Question: I have no idea why my forms behave in such way.
This is my JSF page:
'''
<h:body>
<h:form>
<h:form>
<h:selectOneMenu value="#{productBean.product}" converter="#{productConverter}" validator="com.jsf.ProductAvailableValidator">
<f:selectItems value="#{productBean.pizza}" var="pizza" itemValue="#{pizza}" itemLabel="#{pizza.name}" />
<h:commandButton value="Dodaj" action="#{productBean.addToOrder(productBean.product.name)}" /></h:selectOneMenu>
</h:form>
<h:form>
<h:selectOneMenu value="#{productBean.product}" converter="#{productConverter}" validator="com.jsf.ProductAvailableValidator">
<f:selectItems value="#{productBean.drink}" var="drink" itemValue="#{drink}" itemLabel="#{drink.name}" />
<h:commandButton value="Dodaj" action="#{productBean.addToOrder(productBean.product.name)}" /></h:selectOneMenu>
</h:form>
<h:form>
<h:selectOneMenu value="#{productBean.product}" converter="#{productConverter}" validator="com.jsf.ProductAvailableValidator">
<f:selectItems value="#{productBean.other}" var="other" itemValue="#{other}" itemLabel="#{other.name}" />
<h:commandButton value="Dodaj" action="#{productBean.addToOrder(productBean.product.name)}" /></h:selectOneMenu>
</h:form>
<messages />
<h:outputText value="#{productBean.order}" />
<h:commandButton value="Wyczysc" action="#{ProductBean.clearOrder()}" /></h:form>
</h:body>
'''
And this is my ProductBean:
'''
@ManagedBean
@SessionScoped
public class ProductBean extends Connector
{
private List<Product> products;
private List<Product> pizza;
private List<Product> drink;
private List<Product> other;
boolean first = true;
private StringBuilder order = new StringBuilder();
public String getOrder() {
return order.toString();
}
private Product product;
public Product getProduct() {
return product;
}
public void setProduct(Product product) {
this.product = product;
}
public void addToOrder(String prod)
{
System.out.println("dodaje");
if(first)
{
first = false;
this.order.append(prod);
}
else
this.order.append(" + ").append(prod);
}
public void clearOrder()
{
this.order = null;
first = true;
}
public void setProducts(List<Product> products) {
this.products = products;
}
public ProductBean() throws SQLException
{
resultSet = statement.executeQuery("SELECT * FROM dbo.products");
products = new ArrayList<Product>();
while(resultSet.next())
{
product = new Product();
product.setId_product(resultSet.getInt("id_product"));
product.setName(resultSet.getString("name"));
product.setCategory(resultSet.getInt("category_id"));
product.setIs_available(resultSet.getInt("is_available"));
products.add(product);
}
}
public Product getProductById(int id)
{
Iterator<Product> it = products.iterator();
while(it.hasNext())
{
Product prod = it.next();
if(prod.getId_product() == id)
return prod;
}
return null;
}
public List<Product> getPizza() throws SQLException
{
Iterator<Product> it = products.iterator();
pizza = new ArrayList<Product>();
while(it.hasNext())
{
Product prod = it.next();
if(prod.getCategory() == 1)
pizza.add(prod);
}
return pizza;
}
public List<Product> getDrink() throws SQLException
{
Iterator<Product> it = products.iterator();
drink = new ArrayList<Product>();
while(it.hasNext())
{
Product prod = it.next();
if(prod.getCategory() == 2)
drink.add(prod);
}
return drink;
}
public List<Product> getOther() throws SQLException
{
Iterator<Product> it = products.iterator();
other = new ArrayList<Product>();
while(it.hasNext())
{
Product prod = it.next();
if(prod.getCategory() == 3)
other.add(prod);
}
return other;
}
public List<Product> getProducts() {
return products;
}
}
'''
I also send a screenshot here to make code easier and faster to analize:

What happens here is that only the first button "Dodaj" (which means "add") works and add the String in outputlabel correctly. The rest of them do nothing. When I change the order, again only the first one works. Why?
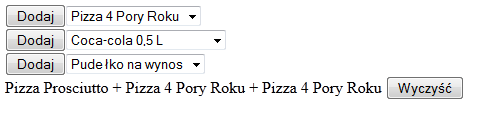
Answer: You have multiple nested/cascaded '<h:form>''s, that is not allowed in HTML! Either make one '<h:form>' and put all elements in that form, or make multiple '<h:form>''s, but don't nest/cascade them!